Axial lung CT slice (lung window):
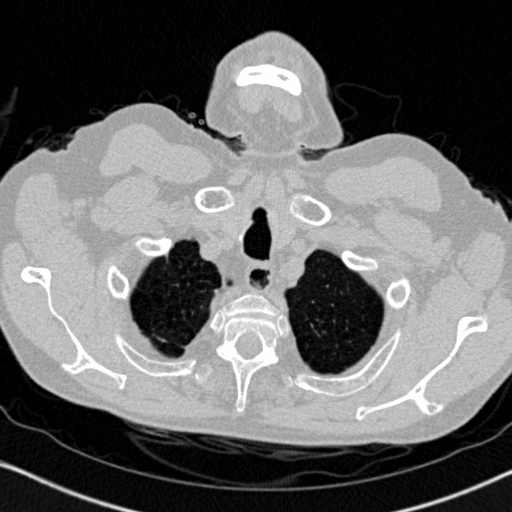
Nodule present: no